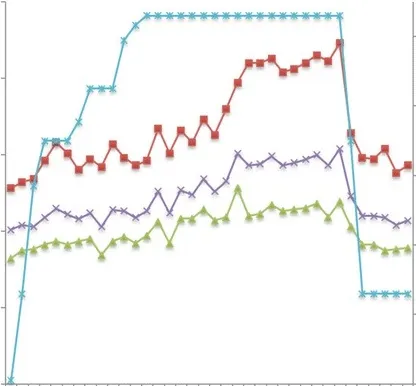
Subject's systolic, diastolic and mean arterial blood pressure throughout the expedition. SBP systolic blood pressure, DBP diastolic blood pressure, MAP mean arterial pressure.
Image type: electrography (ekg)